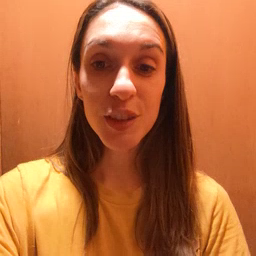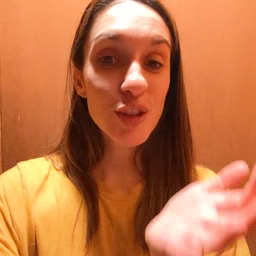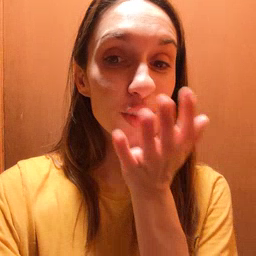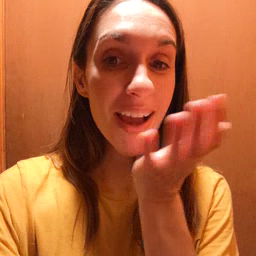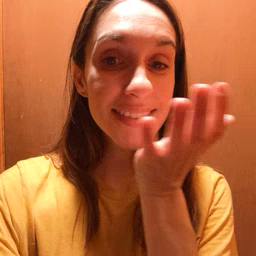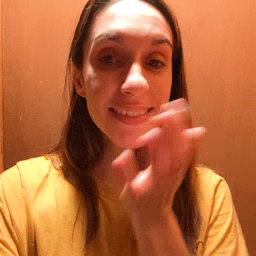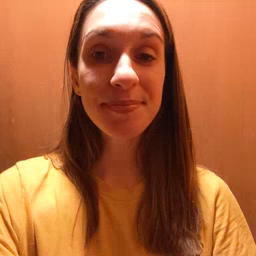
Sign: grass